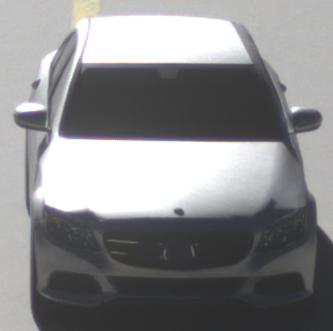
Make: Mercedes-Benz
Model: C 160
Detailed model: C-Class (205) Limousine
Model produced from: 2015/04
Model produced until: 2018/04
Doors: 4
Color: white
Road condition: dry road
Daytime: morning or afternoon
Contrast: high contrast